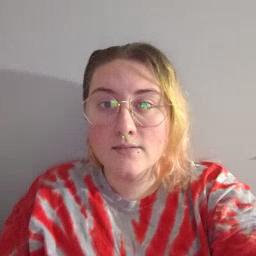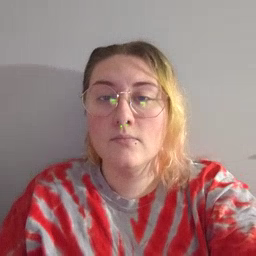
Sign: kiss